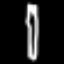
Label: fork